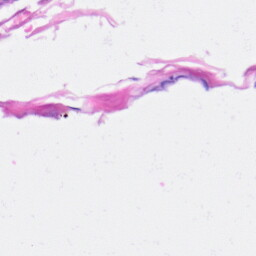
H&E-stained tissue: Heart